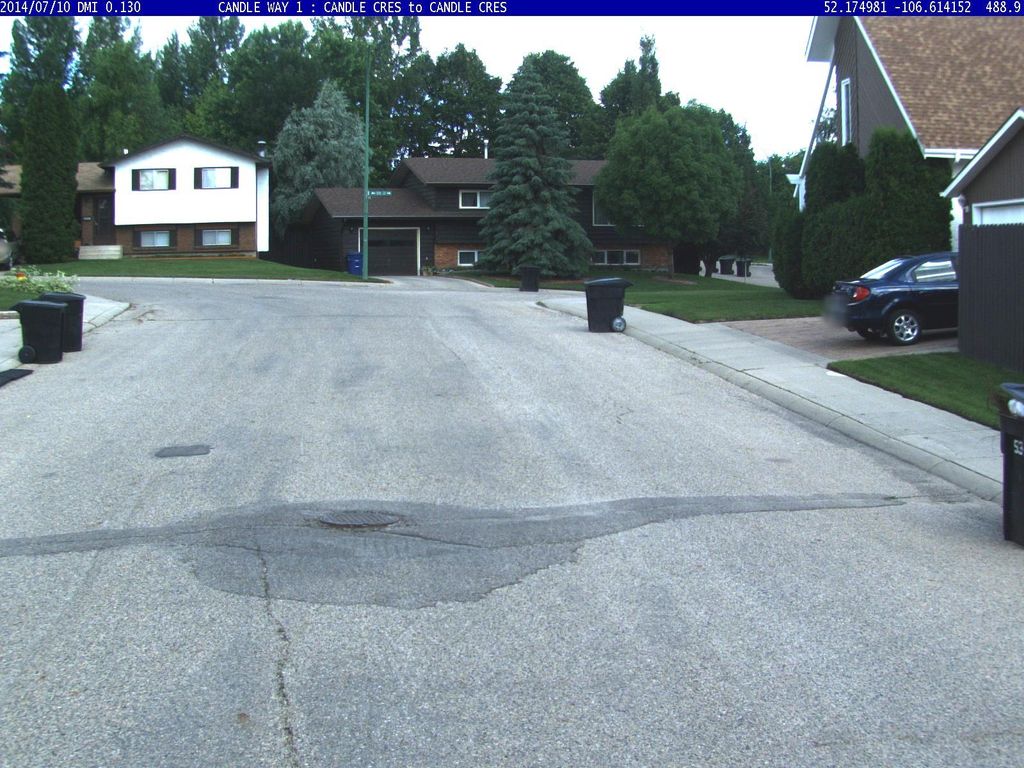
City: saskatoon